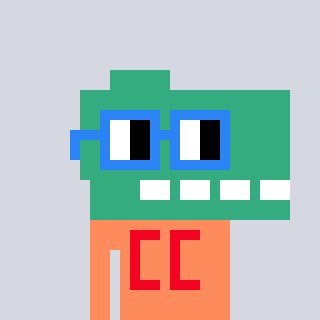
a pixel art character with square blue glasses, a dino-shaped head and a peachy-colored body on a cool background